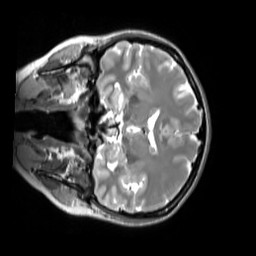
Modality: T2w
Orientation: coronal
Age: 26
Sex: female
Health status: ill
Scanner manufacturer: siemens
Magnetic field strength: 3 T
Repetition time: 2.8 s
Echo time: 0.326 s